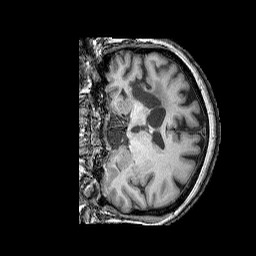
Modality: T1w
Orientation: coronal
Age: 57
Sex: female
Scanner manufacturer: siemens
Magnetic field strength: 3 T
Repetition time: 2.25 s
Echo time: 0.00411 s